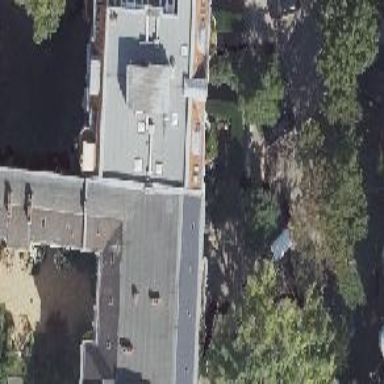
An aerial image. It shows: Unique apartment building with double saltbox roof shape.